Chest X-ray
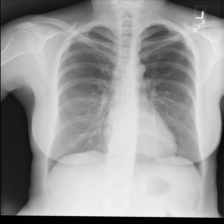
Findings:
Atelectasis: negative
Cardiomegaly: negative
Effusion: negative
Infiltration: negative
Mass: negative
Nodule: negative
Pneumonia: negative
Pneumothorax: negative
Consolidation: negative
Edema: negative
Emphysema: negative
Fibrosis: negative
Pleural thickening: negative
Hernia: negative